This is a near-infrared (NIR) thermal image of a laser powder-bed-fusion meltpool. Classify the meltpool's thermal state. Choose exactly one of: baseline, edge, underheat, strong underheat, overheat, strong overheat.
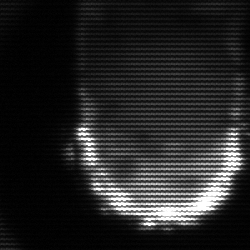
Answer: baseline